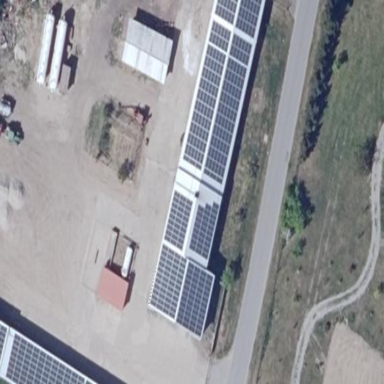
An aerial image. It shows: Building equipped with small solar photovoltaic panel for generating electricity.